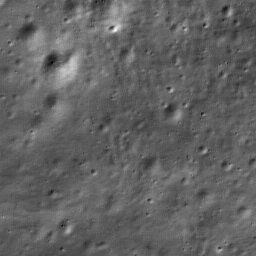
Host type: background_regolith
Lunar coordinates: latitude nan, longitude nan